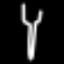
Label: fork